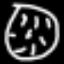
Label: clock